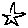
Label: star